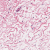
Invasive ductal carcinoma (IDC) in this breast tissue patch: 0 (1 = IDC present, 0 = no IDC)